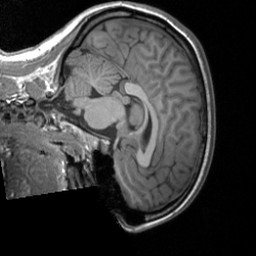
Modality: T1w
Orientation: sagittal
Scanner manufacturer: siemens
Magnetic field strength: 3 T
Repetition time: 1.9 s
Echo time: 0.00226 s